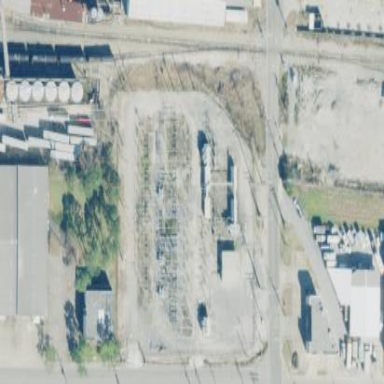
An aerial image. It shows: Outdoor distribution substation.